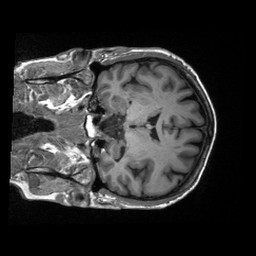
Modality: T1w
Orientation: coronal
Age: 71
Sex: female
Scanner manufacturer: siemens
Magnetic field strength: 3 T
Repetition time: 2.3 s
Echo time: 0.00206 s